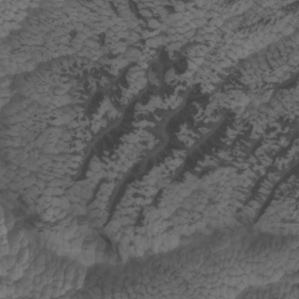
Label: non_frost